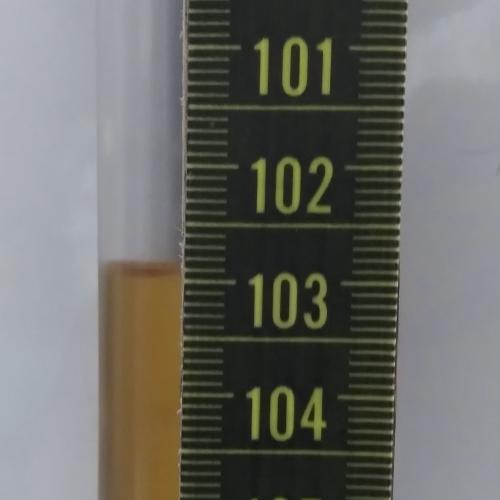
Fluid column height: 102.9 cm